Question: I have an Excel source going into an OLE DB destination. I'm inserting data into a view that has an INSTEAD OF trigger that handles all inserts. When I try to execute the package I receive this error:
> "Failure inserting into the read-only column ColumnName"

What can I do to let SSIS know that this view is safe to insert into because there is an INSTEAD OF trigger that will handle the insert?
Some more additional info. I have a flat file that is being inserted into a normalized database. My initial problem was how do I take a flat file and insert that data into multiple tables while keeping track of all the primary/foreign key relationships. My solution was to create a VIEW that mimicked the structure of the flat file and then create an INSTEAD OF trigger on that view. In my INSTEAD OF trigger I would handle the logic of maintaining all the relationships between tables
My view looks something like this.
'''
CREATE VIEW ImportView
AS
SELECT
CONVERT(varchar(100, NULL) AS CustomerName,
CONVERT(varchar(100), NULL) AS Address1,
CONVERT(varchar(100), NULL) AS Address2,
CONVERT(varchar(100), NULL) AS City,
CONVERT(char(2), NULL) AS State,
CONVERT(varchar(250), NULL) AS ItemOrdered,
CONVERT(int, NULL) AS QuantityOrdered
...
'''
I will never need to select from this view, I only use it to insert data into it from this flat file I receive. I need someway to tell SQL Server that the fields aren't really read only because there is an INSTEAD OF trigger on this view.
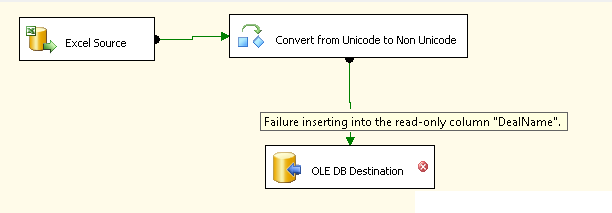
Answer: It's not an ideal solution but I found a workaround to my problem. Since SSIS was complaining about inserting into my view I created a table with the exact same structure as my view. Then, in an INSTEAD OF trigger on that table, I merely insert the information destined for the table into the view. This adds one more step into the import process but is not a big deal.